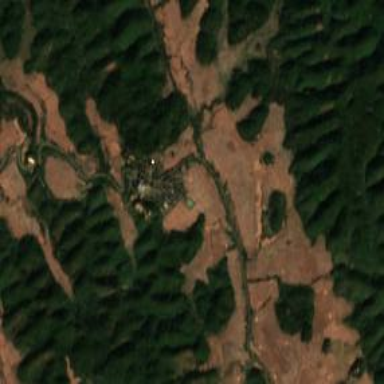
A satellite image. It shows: Village.